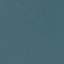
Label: SeaLake